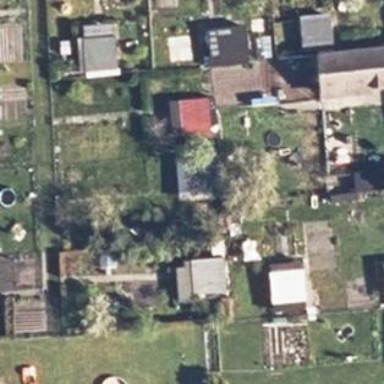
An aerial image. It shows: Allotments area.